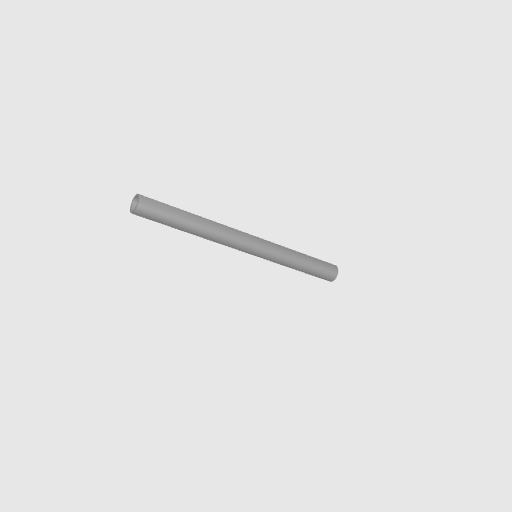
Part: AluminumTube6ID8OD100